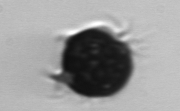
Label: Mesodinium